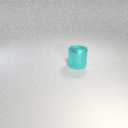
large cyan metal cylinder